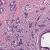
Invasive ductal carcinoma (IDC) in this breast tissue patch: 1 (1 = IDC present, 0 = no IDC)